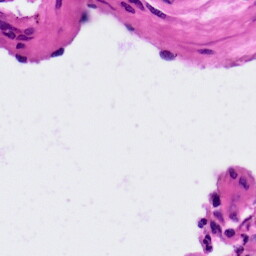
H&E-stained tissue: Ovarian